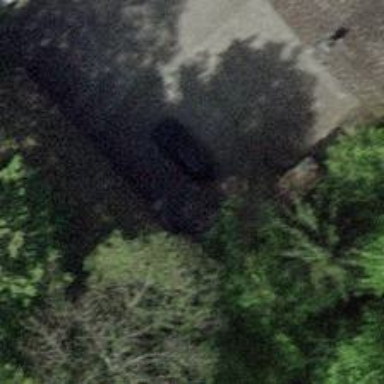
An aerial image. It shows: View of roof of building.